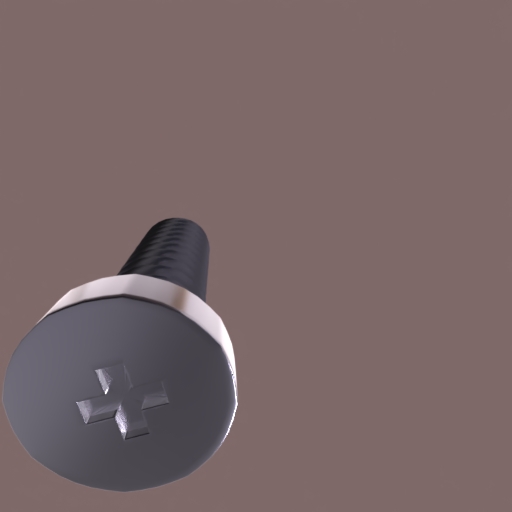
Label: screw